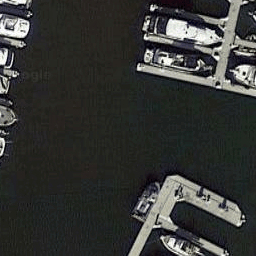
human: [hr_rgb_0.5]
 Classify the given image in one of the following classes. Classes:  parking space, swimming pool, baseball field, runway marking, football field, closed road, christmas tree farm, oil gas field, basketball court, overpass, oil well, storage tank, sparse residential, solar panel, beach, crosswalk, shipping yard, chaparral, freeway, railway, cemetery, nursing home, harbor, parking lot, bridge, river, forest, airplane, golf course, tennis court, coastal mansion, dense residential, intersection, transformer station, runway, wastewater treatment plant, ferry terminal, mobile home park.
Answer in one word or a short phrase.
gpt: harbor